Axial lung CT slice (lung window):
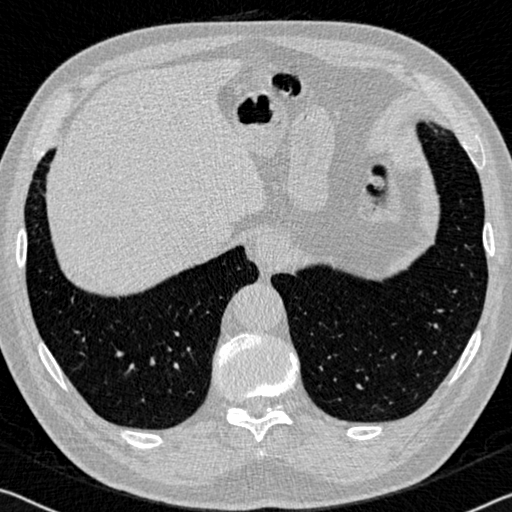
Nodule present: no